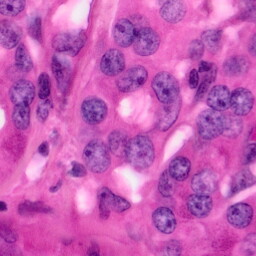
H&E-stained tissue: Pancreatic